Field crop: maize
Growth stage: 2
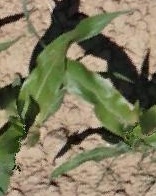
Species: maize